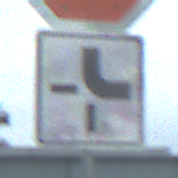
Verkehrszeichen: VerlaufVorfahrtsstrasse4
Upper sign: Stop
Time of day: Midday
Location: Outdoor (Suburban)
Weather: Overcast
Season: NotSpecified
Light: Natural